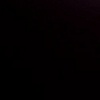
Label: space